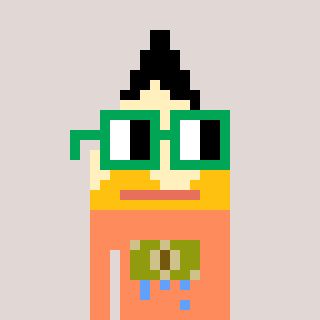
a pixel art character with square green glasses, a pencil-shaped head and a peachy-colored body on a warm background